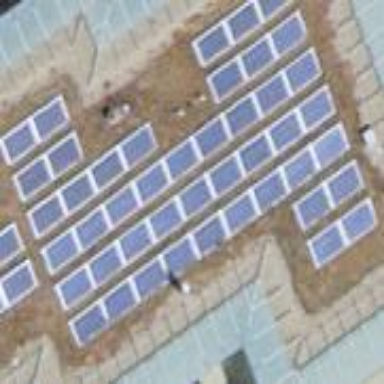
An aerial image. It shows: Solar power generator.